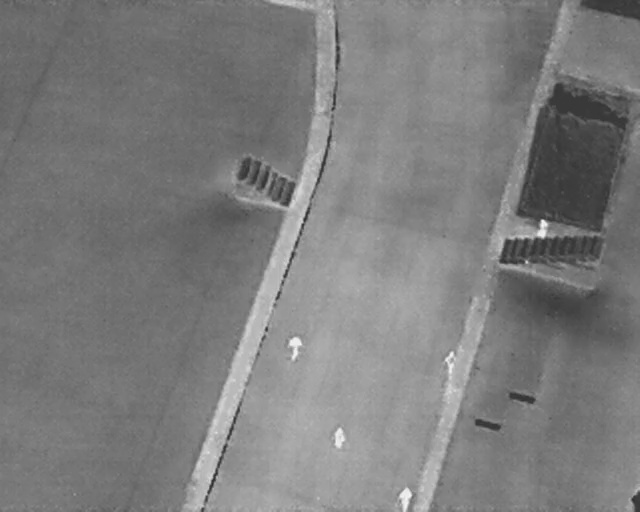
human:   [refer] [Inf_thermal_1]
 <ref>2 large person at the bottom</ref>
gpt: <box>[[51, 84, 54, 87, 4], [61, 95, 65, 98, 2]]</box>

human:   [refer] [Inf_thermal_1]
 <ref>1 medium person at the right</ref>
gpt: <box>[[83, 43, 86, 46, 6]]</box>